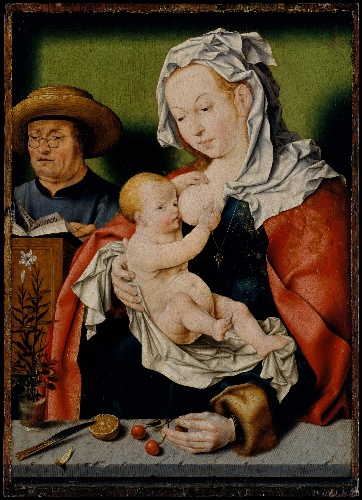
Title: The Holy Family
Artist: Joos van Cleve
Artist bio: Netherlandish, Cleve ca. 1485–1540/41 Antwerp
Date: ca. 1525
Object type: Painting
Classification: Paintings
Medium: Oil on wood
Dimensions: 20 3/8 x 14 5/8 in. (51.8 x 37.1 cm)
Department: European Paintings
Credit line: Bequest of George Blumenthal, 1941
Accession year: 1941
Repository: Metropolitan Museum of Art, New York, NY
Tags: Holy Family|Jesus|Joseph|Nursing|Virgin Mary